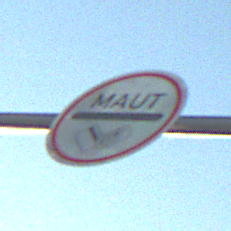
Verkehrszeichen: MautflichtigeStrecke
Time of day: SunriseSunset
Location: Outdoor (Nature)
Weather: Clear
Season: NotSpecified
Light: Natural